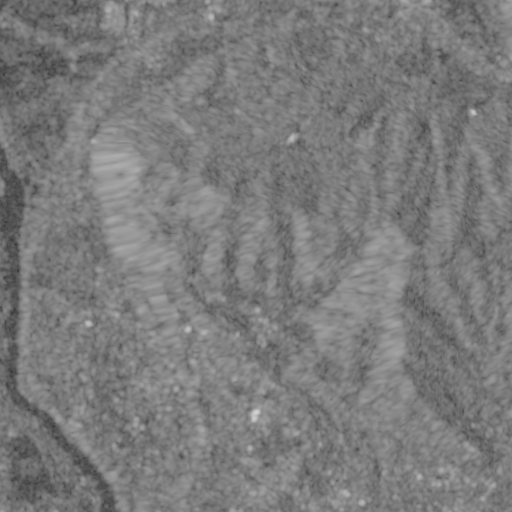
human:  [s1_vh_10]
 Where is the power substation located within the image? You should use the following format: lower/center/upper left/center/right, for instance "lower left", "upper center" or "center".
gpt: The power substation is located in the upper center of the image.
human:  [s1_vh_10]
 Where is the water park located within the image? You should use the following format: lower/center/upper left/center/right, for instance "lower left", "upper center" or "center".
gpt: The water park is located in the upper center of the image.
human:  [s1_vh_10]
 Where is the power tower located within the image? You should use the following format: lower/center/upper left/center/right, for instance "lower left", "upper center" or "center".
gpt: There is no power tower in the image.

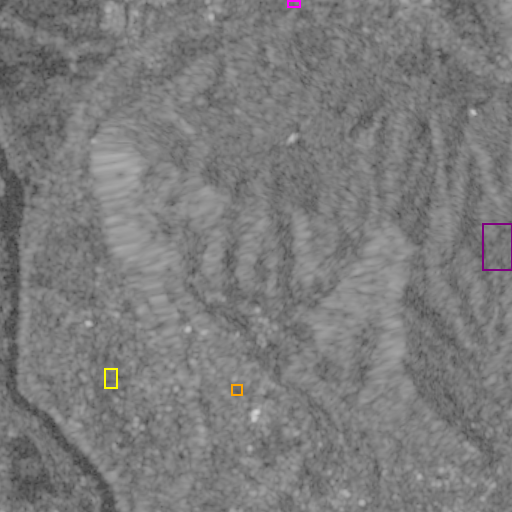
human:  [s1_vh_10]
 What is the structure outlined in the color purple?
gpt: The structure outlined in purple is a crop field.
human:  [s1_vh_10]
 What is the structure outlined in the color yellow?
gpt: The structure outlined in yellow is a park.
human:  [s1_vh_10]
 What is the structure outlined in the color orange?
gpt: The structure outlined in orange is a parking lot.
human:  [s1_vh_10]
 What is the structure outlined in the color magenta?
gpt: The structure outlined in magenta is a power substation.
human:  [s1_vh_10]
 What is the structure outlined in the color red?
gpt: There is no red outline.